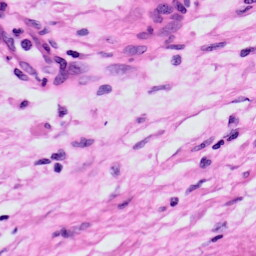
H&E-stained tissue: Skin